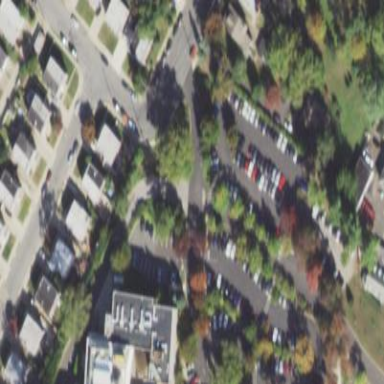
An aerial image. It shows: Parking area with surface.